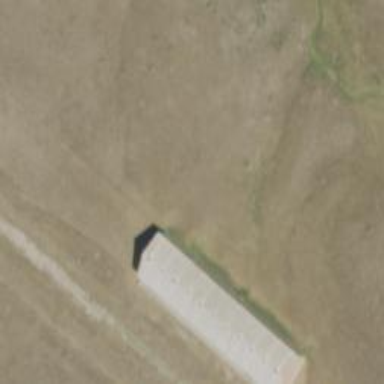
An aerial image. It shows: Farm auxiliary building.